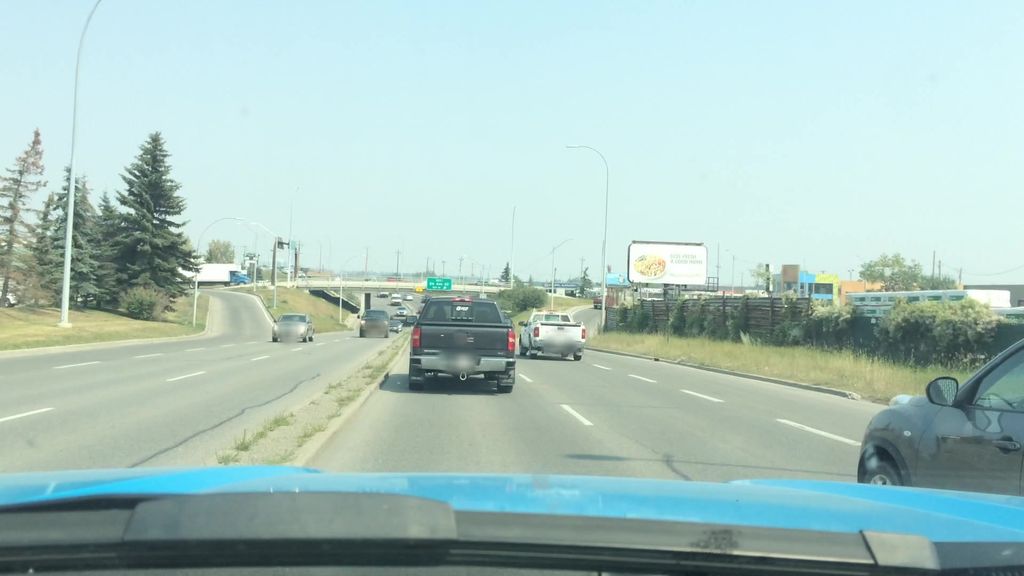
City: calgary